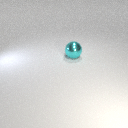
large cyan metal sphere